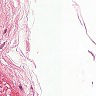
Metastatic tissue present: no